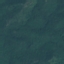
Label: Forest